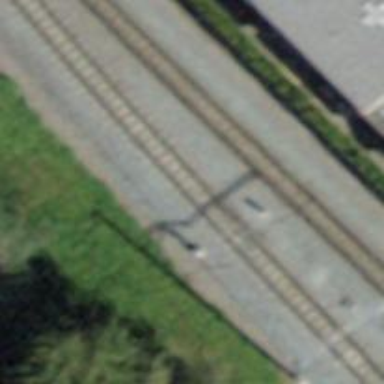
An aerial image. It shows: Railway signal.